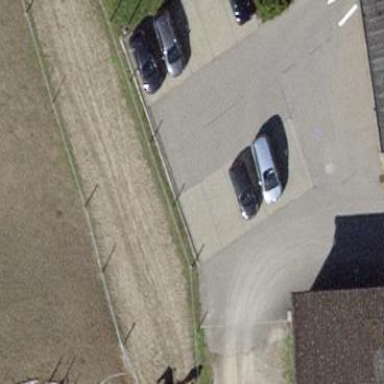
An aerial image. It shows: Parking area.